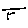
Label: line